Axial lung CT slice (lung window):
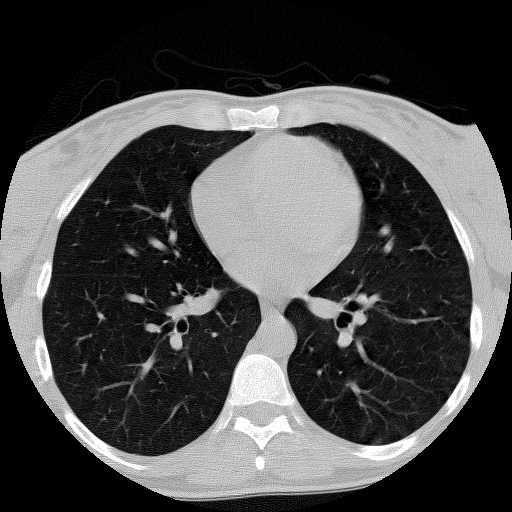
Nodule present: no